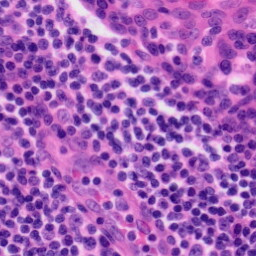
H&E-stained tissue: Tonsil